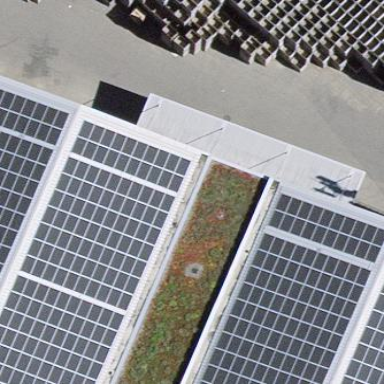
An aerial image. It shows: Solar power generator with photovoltaic panels.